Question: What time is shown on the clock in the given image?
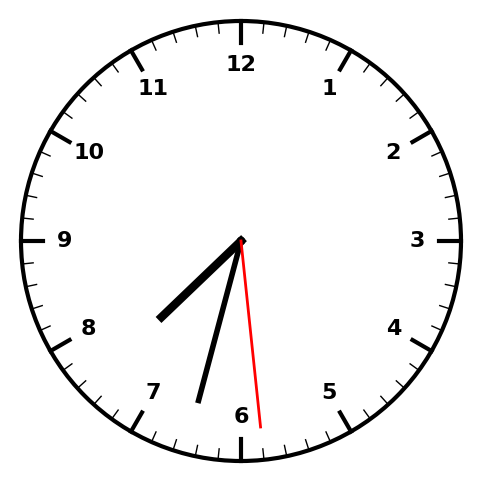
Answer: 07:32:29